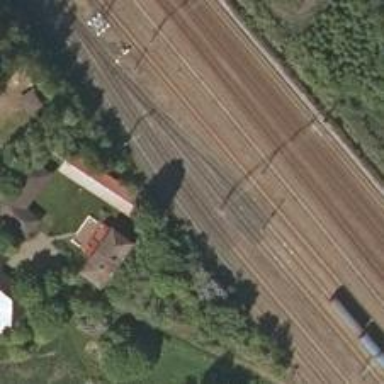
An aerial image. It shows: Rail yard with electrified contact lines for the railway.